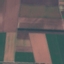
Land use / land cover: AnnualCrop